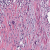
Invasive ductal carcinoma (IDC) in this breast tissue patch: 0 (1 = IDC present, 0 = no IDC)